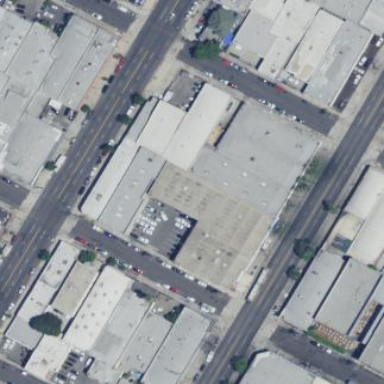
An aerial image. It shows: Industrial building.